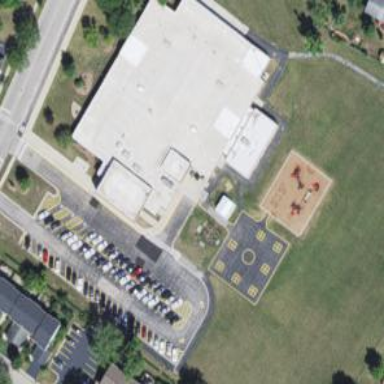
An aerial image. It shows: School used for education purposes.